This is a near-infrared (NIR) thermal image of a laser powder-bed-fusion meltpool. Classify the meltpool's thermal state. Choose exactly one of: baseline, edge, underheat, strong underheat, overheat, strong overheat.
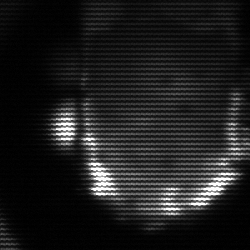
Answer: baseline